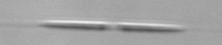
Label: pennate_Pseudo-nitzschia